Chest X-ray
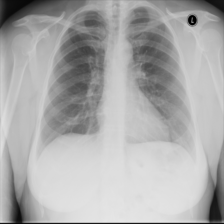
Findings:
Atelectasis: negative
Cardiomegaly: negative
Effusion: negative
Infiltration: negative
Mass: negative
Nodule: negative
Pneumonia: negative
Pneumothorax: negative
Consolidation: negative
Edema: negative
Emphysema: negative
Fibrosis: negative
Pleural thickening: negative
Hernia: negative